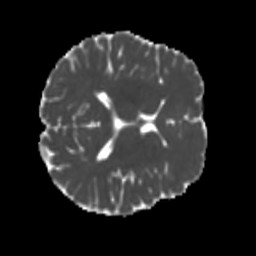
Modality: MD
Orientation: axial
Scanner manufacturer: siemens
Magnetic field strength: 3 T
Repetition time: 4 s
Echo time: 0.0594 s